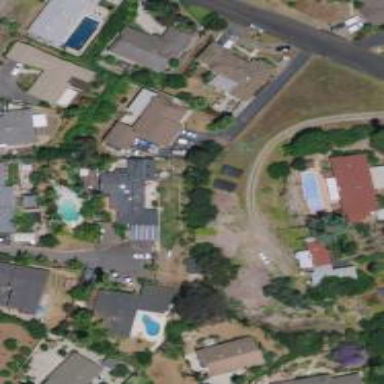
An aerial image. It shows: Driveway.